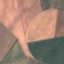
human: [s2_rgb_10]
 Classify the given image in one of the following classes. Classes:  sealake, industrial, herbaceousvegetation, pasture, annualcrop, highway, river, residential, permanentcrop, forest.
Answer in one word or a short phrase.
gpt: AnnualCrop